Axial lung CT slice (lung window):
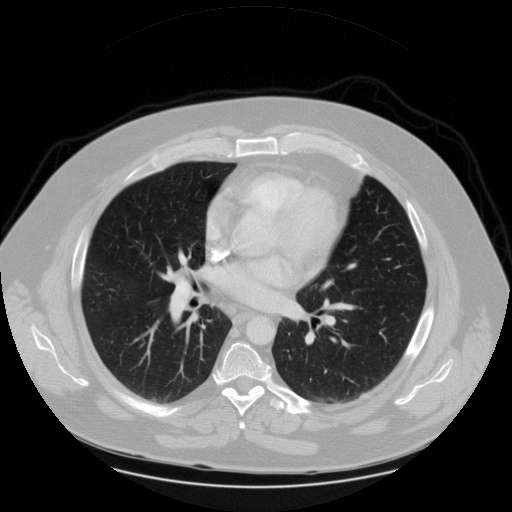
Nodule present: no